Interaction volume radius: 5 \u00c5
Interaction volume height: 25 \u00c5
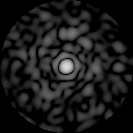
Disorder parameter: 0.7882